Interaction volume radius: 5 \u00c5
Interaction volume height: 10 \u00c5
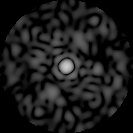
Disorder parameter: 0.8741